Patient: sex F, age 59
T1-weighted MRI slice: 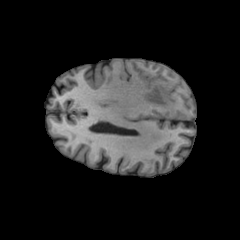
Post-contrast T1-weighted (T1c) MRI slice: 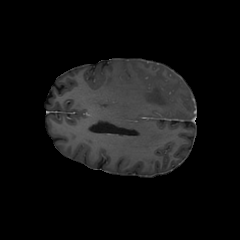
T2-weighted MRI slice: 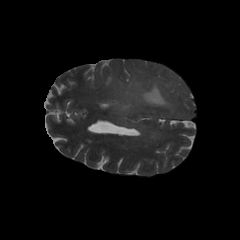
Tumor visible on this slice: yes
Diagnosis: Glioblastoma, IDH-wildtype
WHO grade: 4